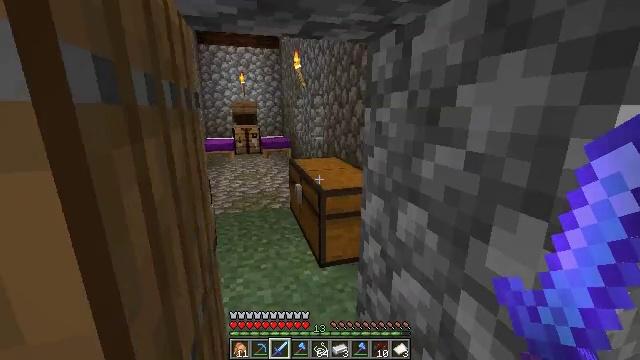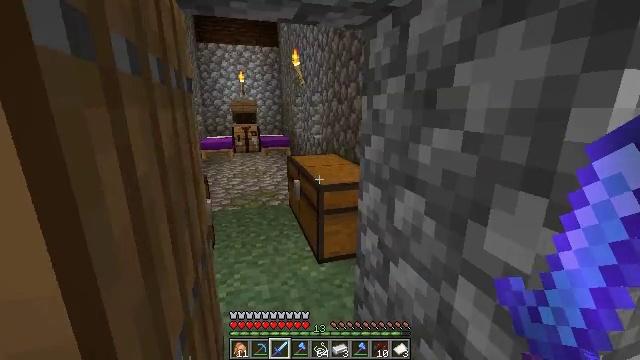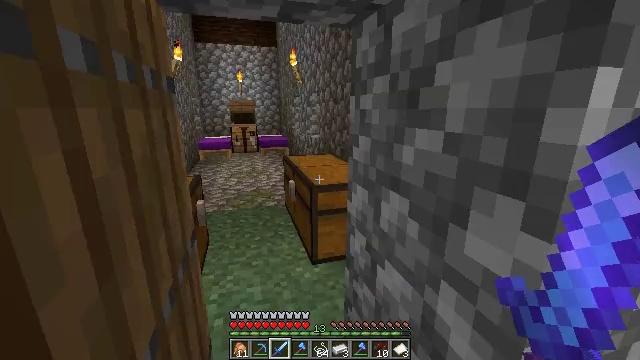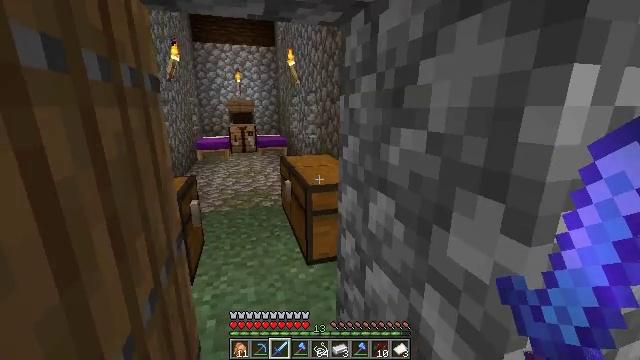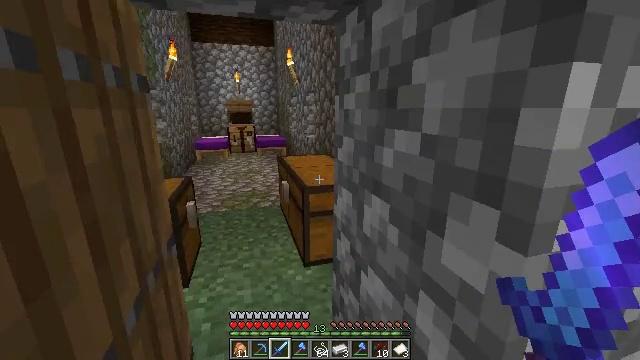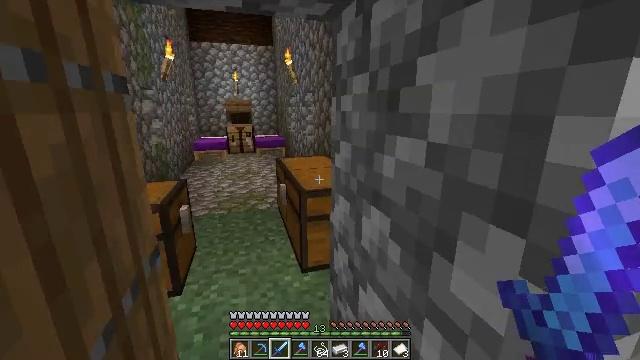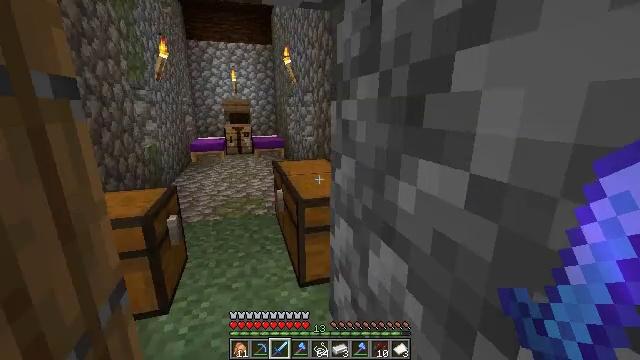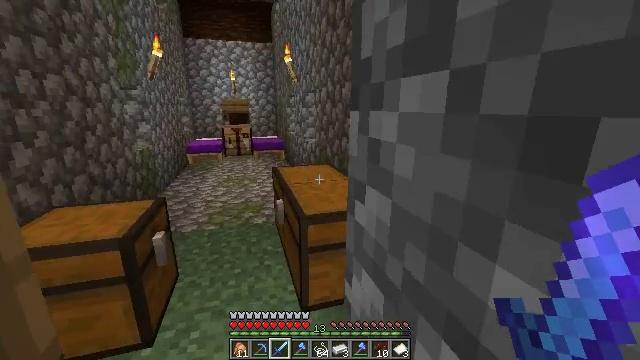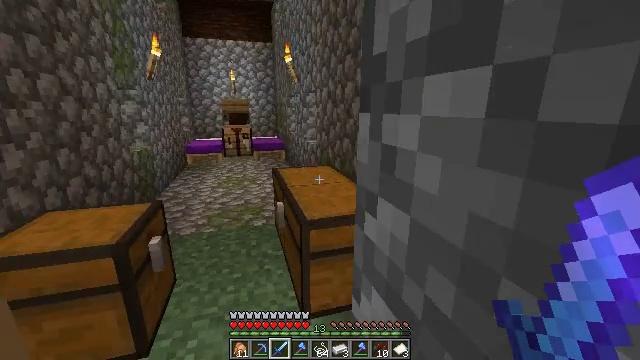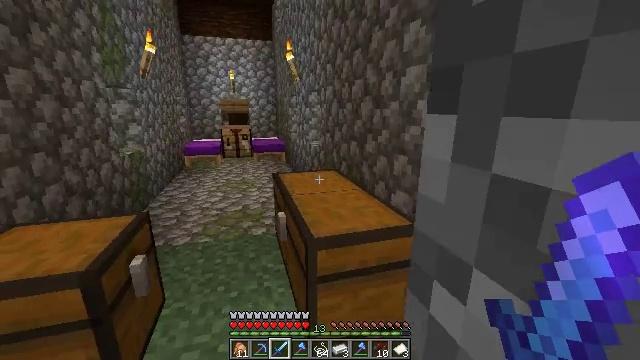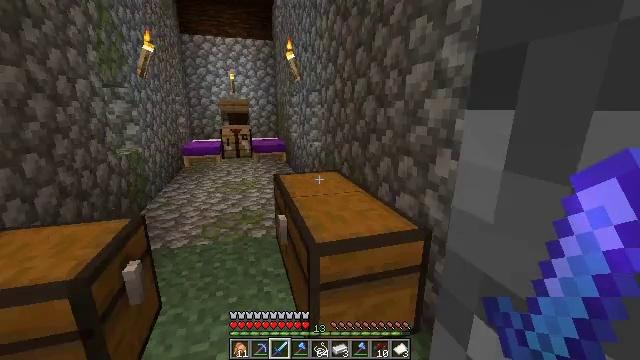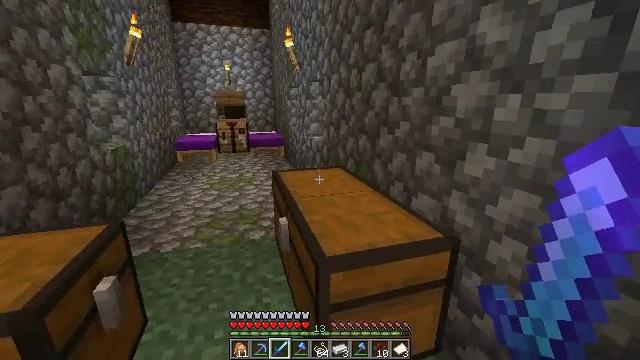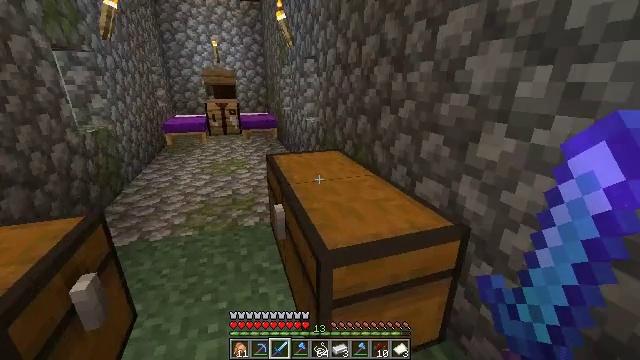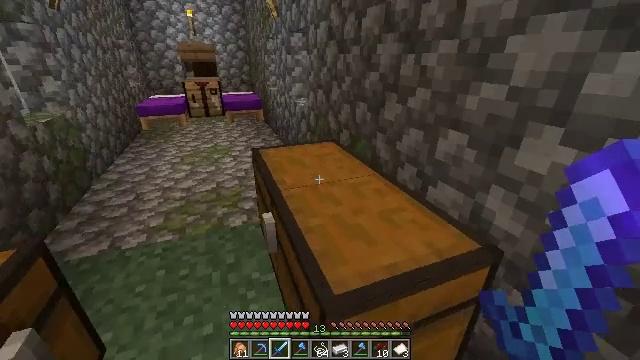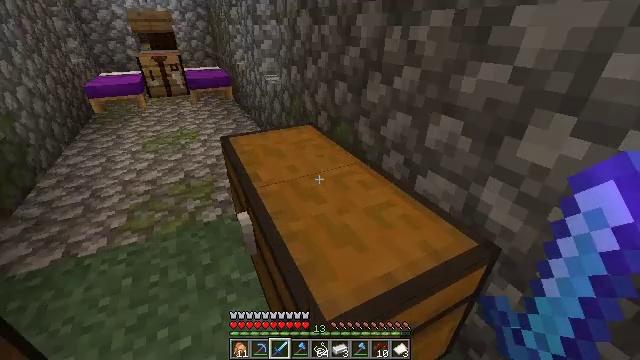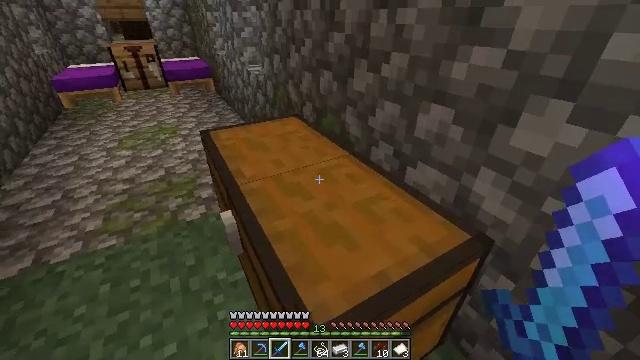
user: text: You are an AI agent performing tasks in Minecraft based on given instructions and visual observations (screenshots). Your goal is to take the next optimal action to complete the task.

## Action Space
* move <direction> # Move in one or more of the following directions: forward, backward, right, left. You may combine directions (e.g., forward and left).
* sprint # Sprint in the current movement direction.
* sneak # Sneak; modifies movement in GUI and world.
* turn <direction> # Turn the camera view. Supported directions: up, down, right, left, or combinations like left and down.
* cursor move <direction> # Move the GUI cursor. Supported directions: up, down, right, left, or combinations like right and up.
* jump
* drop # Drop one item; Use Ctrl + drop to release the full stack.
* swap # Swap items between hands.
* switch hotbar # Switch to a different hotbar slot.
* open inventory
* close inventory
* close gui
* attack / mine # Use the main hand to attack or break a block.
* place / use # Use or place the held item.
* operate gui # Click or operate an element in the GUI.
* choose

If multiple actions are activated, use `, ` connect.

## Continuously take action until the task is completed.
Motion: motion action
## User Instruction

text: Break the glass block.
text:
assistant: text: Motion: move forward
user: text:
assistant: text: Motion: move forward
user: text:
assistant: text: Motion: move forward
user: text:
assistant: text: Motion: move forward
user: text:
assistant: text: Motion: move forward
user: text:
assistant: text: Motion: move forward
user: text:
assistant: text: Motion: move forward
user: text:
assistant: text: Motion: move forward
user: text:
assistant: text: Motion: move forward
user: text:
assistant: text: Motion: move forward
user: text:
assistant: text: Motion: move forward, turn down
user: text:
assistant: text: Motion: move forward, turn right and down
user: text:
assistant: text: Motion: move forward, turn right and down
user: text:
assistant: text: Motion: move forward, turn right and down
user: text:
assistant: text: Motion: turn right and down
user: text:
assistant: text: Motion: use / place
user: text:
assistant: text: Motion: use / place
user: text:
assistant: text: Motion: use / place
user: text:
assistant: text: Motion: use / place
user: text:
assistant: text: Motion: use / place
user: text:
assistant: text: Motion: no_op
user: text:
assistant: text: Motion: no_op
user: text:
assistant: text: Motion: no_op
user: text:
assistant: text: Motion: no_op
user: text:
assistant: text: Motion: no_op
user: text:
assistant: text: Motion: no_op
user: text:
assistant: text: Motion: no_op
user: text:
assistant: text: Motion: no_op
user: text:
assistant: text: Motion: no_op
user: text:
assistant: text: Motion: no_op